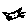
Label: cat